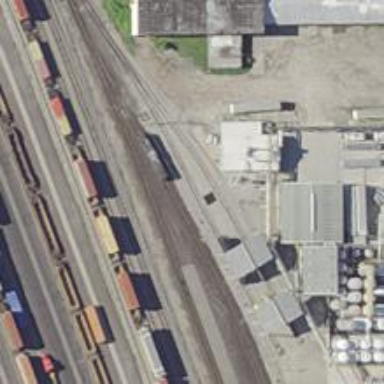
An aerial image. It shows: Railway siding with rails.